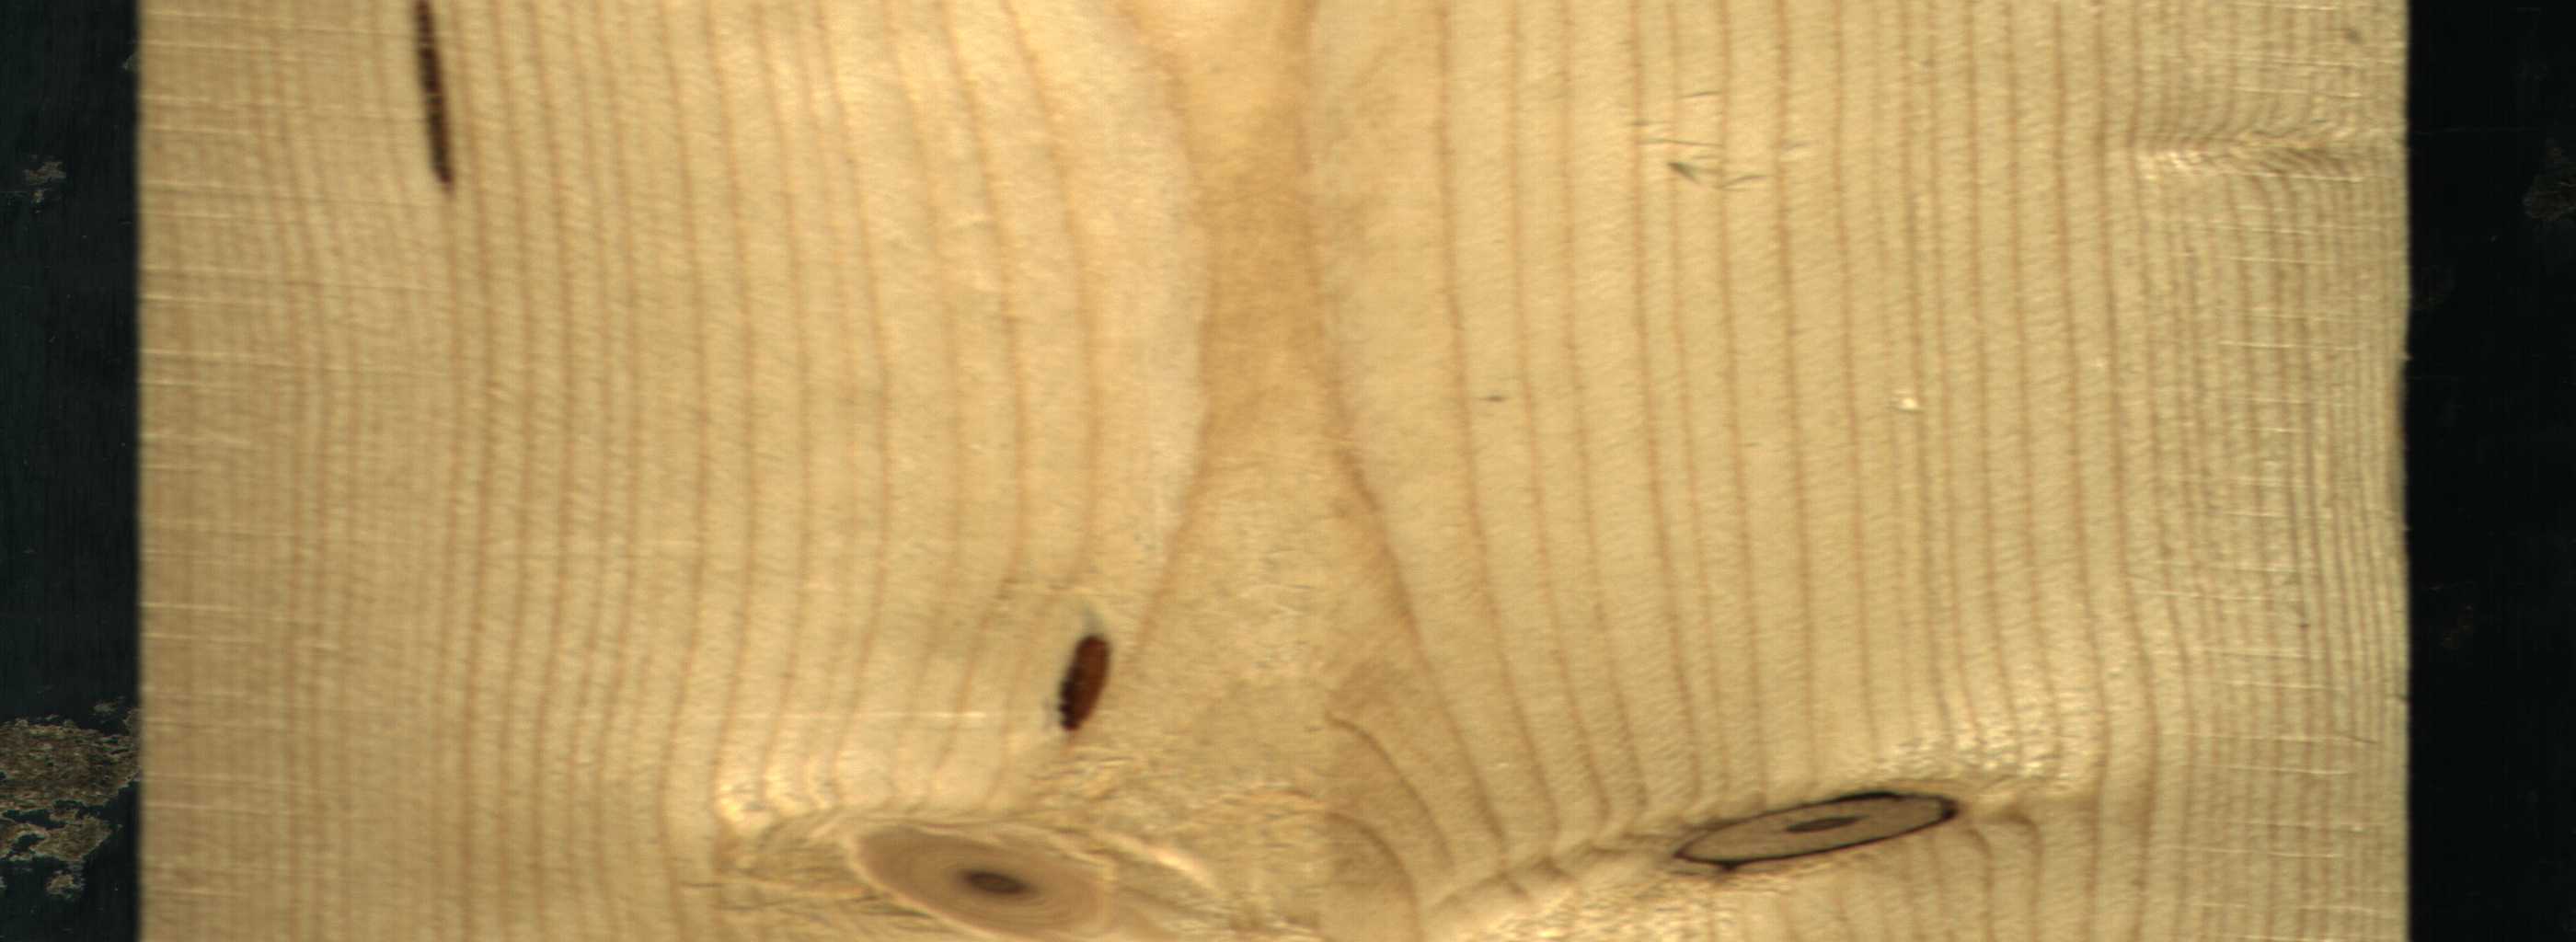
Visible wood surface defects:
resin
resin
Dead_Knot
Live_Knot